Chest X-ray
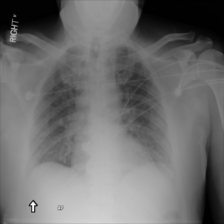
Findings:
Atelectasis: negative
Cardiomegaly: negative
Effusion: negative
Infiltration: negative
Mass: negative
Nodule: negative
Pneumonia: negative
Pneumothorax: negative
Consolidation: negative
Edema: negative
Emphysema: negative
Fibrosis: negative
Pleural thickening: negative
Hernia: negative